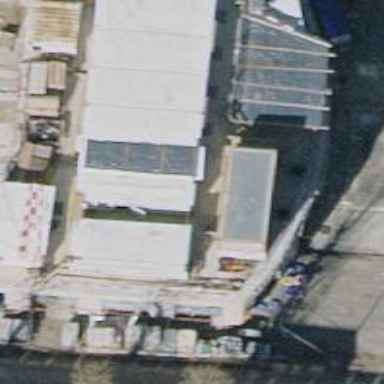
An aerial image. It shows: Bakery.